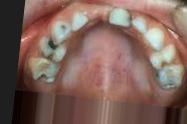
Condition: Caries